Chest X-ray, PA view. Patient: 32 years old, sex M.
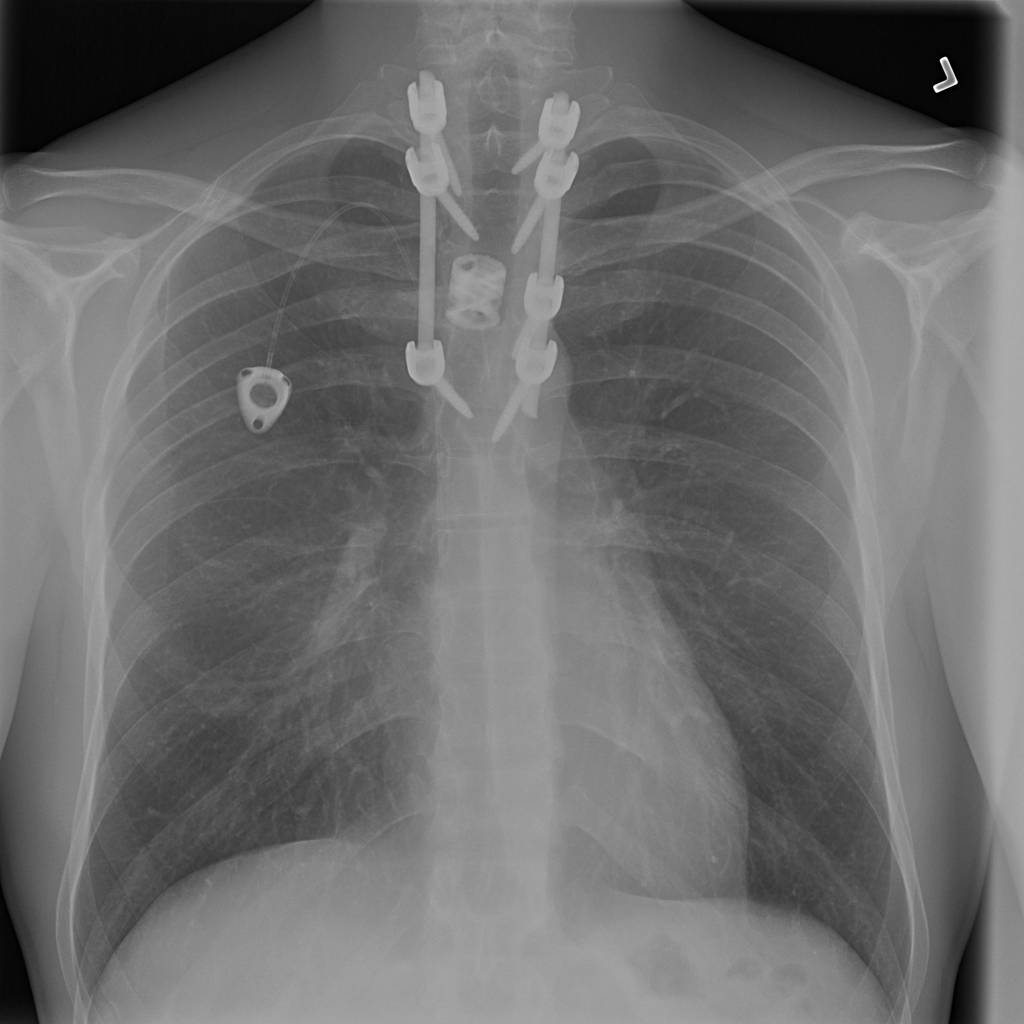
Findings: No Finding